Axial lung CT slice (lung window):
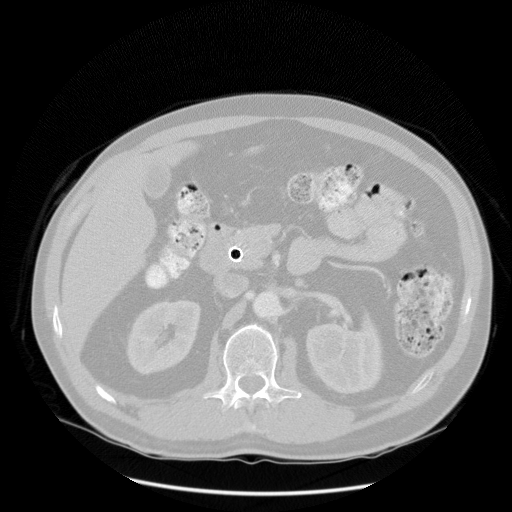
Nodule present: no